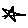
Label: star